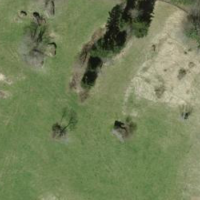
EUNIS habitat code: 24
Species observed at this site:
Rhagonycha fulva
Knautia arvensis